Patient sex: M
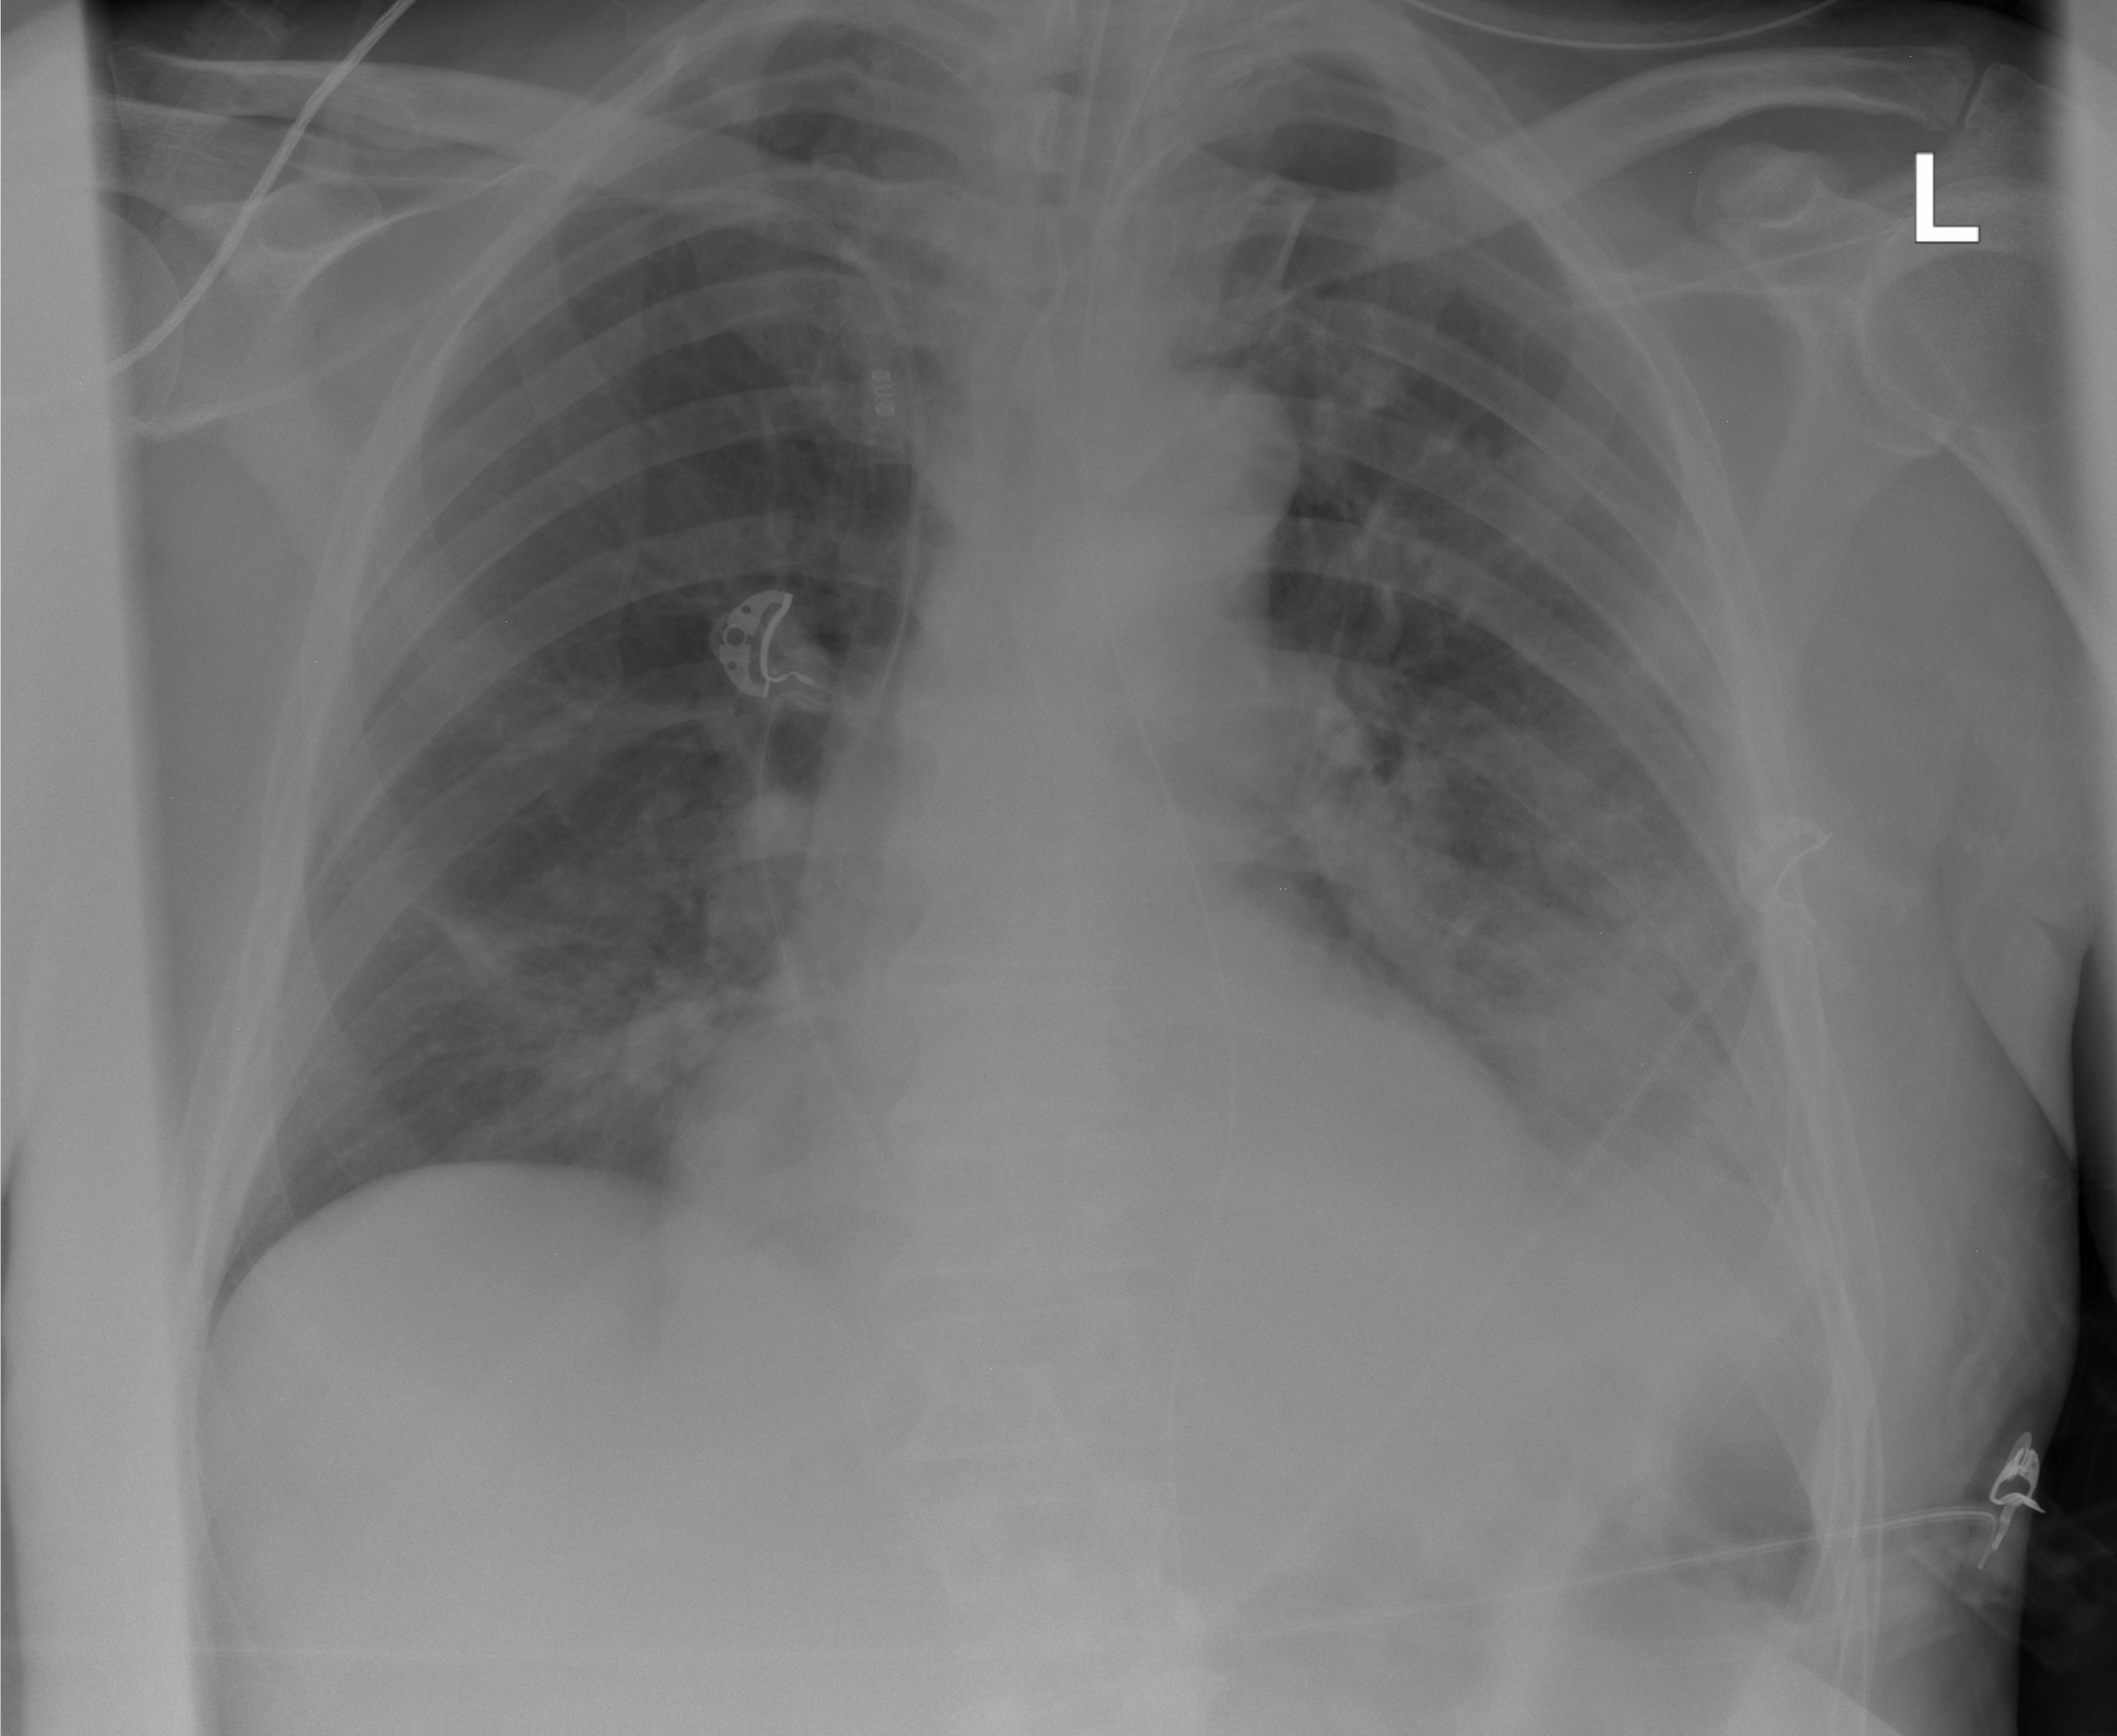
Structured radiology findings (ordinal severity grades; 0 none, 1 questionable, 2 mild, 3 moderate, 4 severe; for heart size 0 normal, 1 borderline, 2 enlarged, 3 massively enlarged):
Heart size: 0
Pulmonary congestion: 0
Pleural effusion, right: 0
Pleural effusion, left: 0
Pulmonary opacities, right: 0
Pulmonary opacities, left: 2
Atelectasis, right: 0
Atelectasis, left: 2